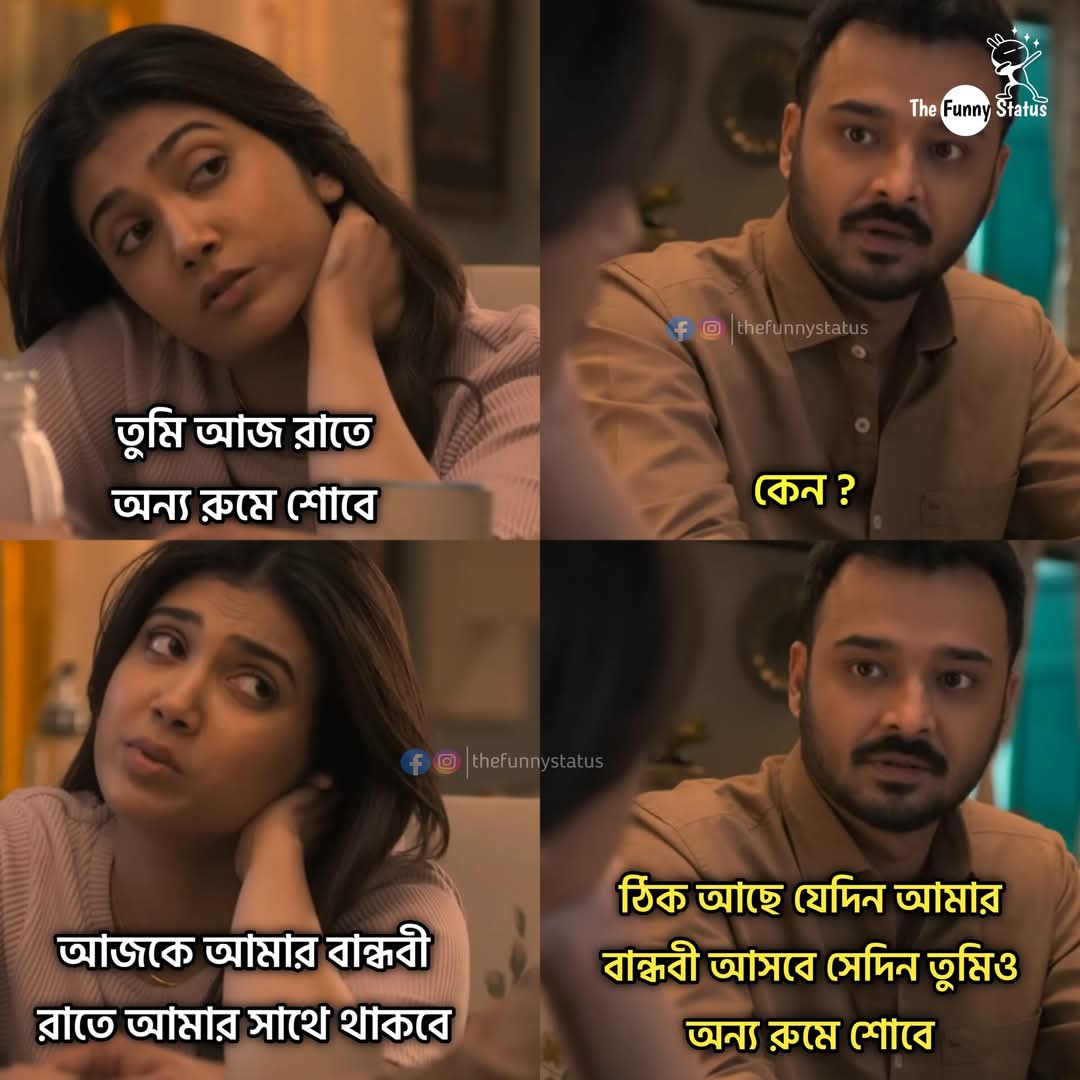
Text: তুমি আজ রাতে অন্য রুমে শোবে
কেন?
আজকে আমার বান্ধবী রাতে আমার সাথে থাকবে
ঠিক আছে যেদিন আমার
বান্ধবী আসবে সেদিন তুমিও
অন্য রুমে শোবে
Label: Non Hate